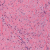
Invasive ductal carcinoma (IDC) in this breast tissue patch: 0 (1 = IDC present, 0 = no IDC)